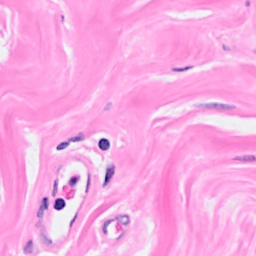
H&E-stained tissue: Breast